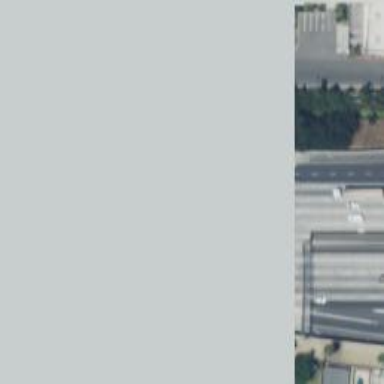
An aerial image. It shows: Motorway bridge.